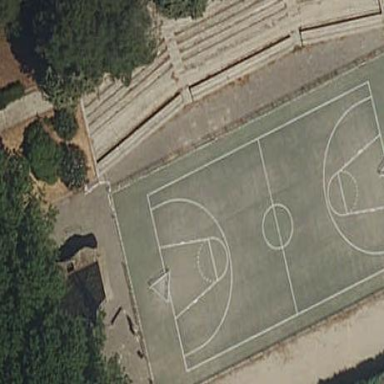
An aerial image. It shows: Basketball court located in leisure land pitch.